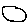
Label: circle